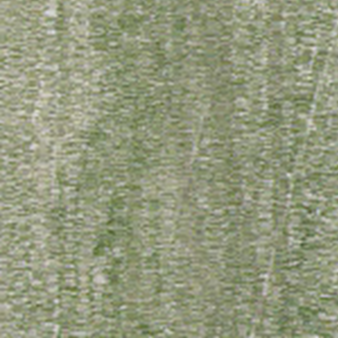
Label: other